Aerial crown-view tile of a tropical tree (Barro Colorado Island, Panama), acquired 20250715:
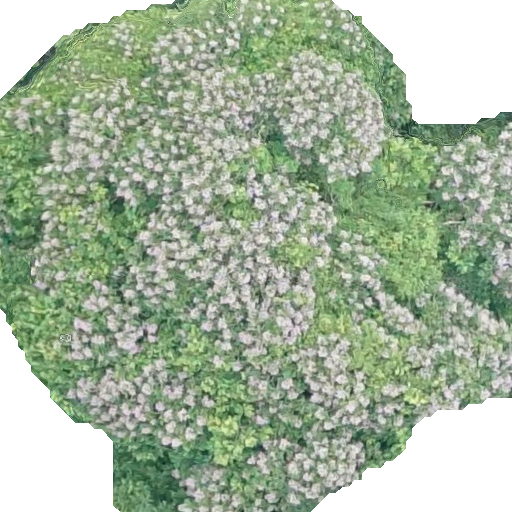
Species: Dipteryx oleifera
GBIF accepted scientific name: Dipteryx oleifera
Crown area: 343.905 m²